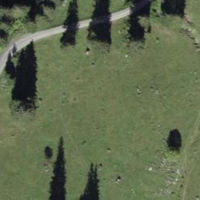
EUNIS habitat code: 23
Species observed at this site:
Prunella vulgaris
Sorbus aucuparia